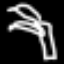
Label: palm tree